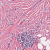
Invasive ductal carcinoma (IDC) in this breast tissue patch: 1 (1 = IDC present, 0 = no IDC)